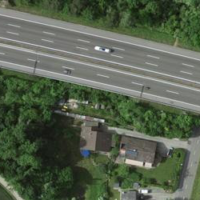
EUNIS habitat code: 57
Species observed at this site:
Buteo buteo
Chorthippus brunneus
Symphoricarpos albus